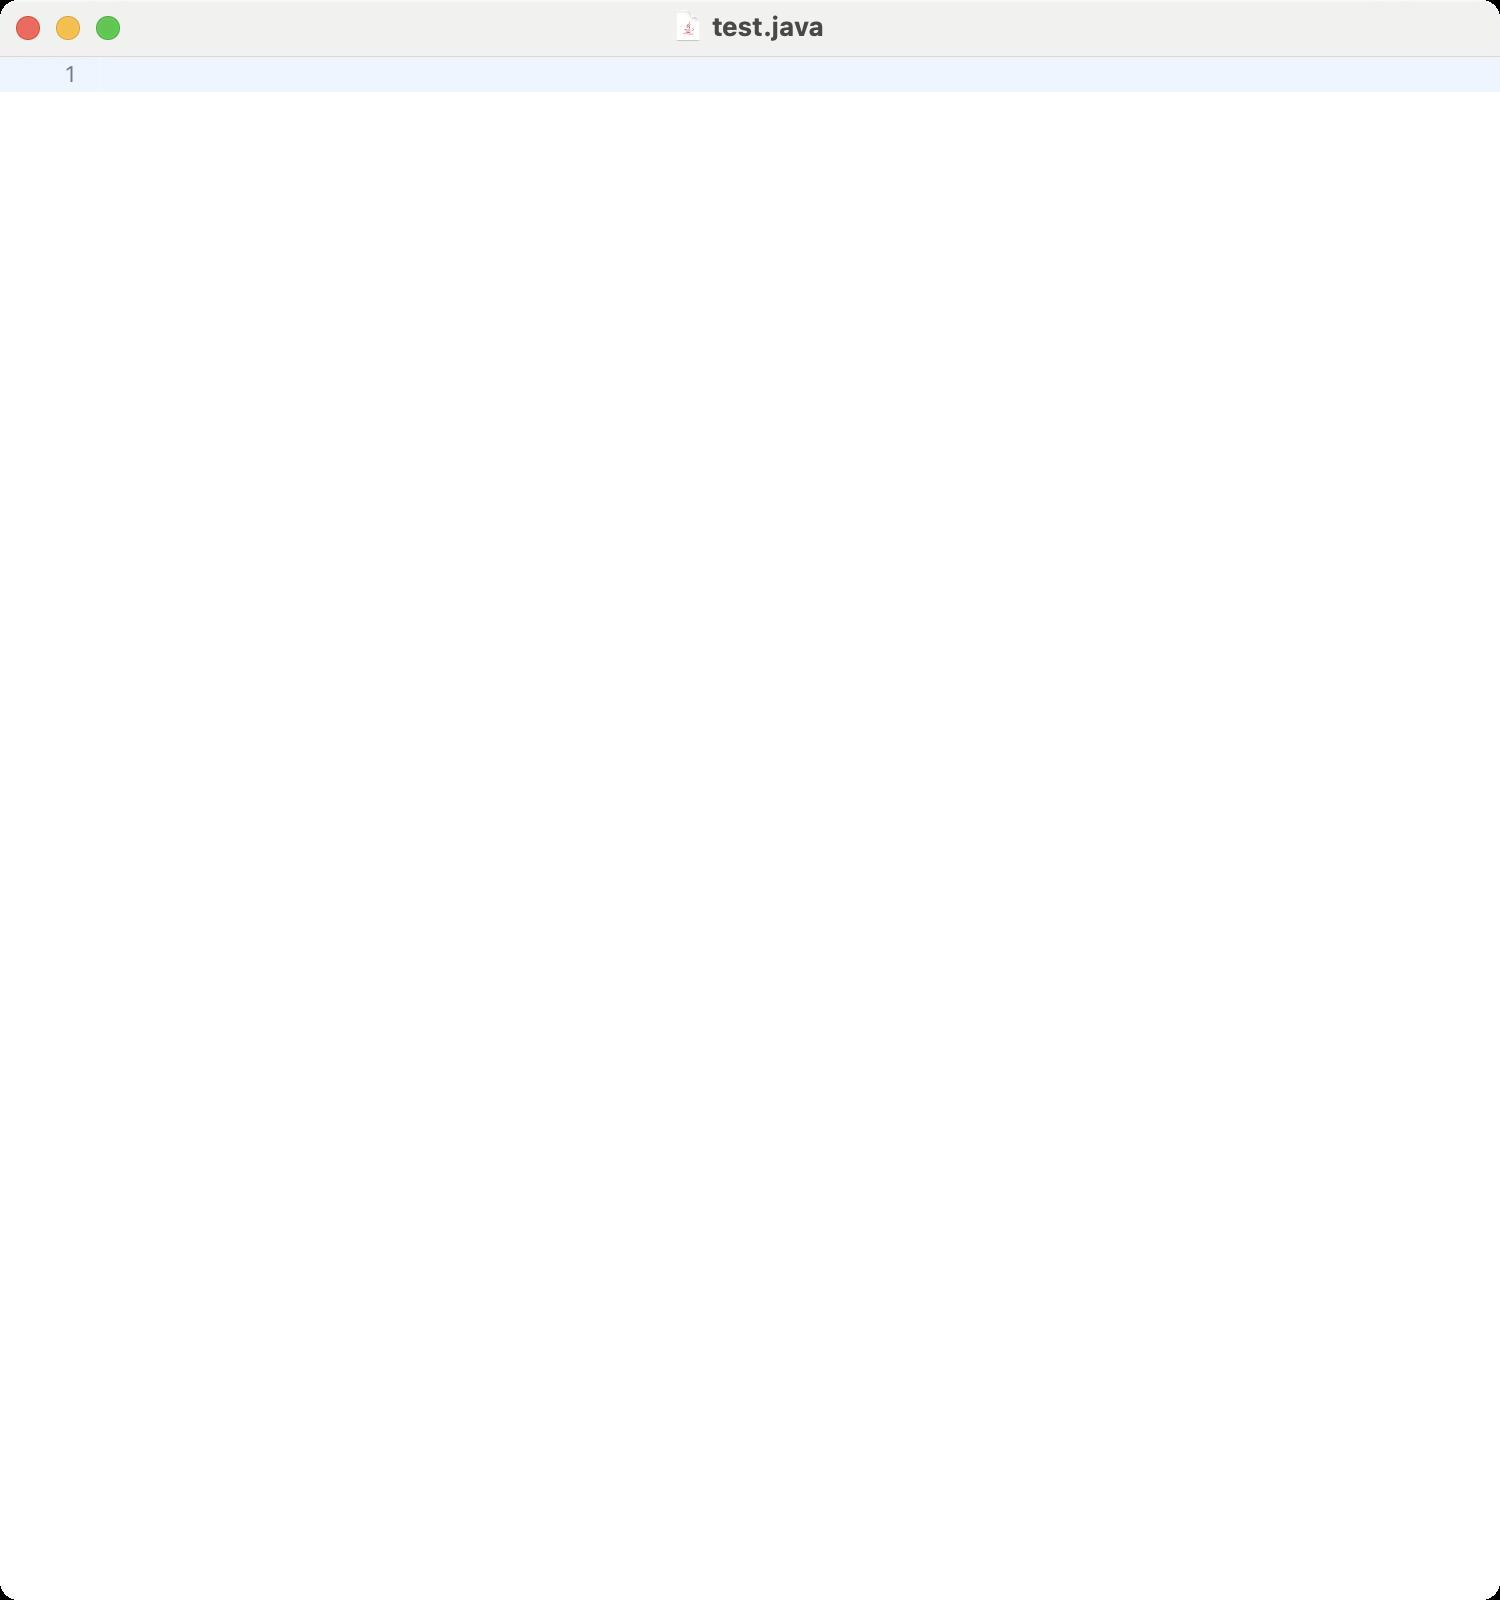
Accessibility tree:
{"name": "test.java", "role": "AXWindow", "description": null, "role_description": "standard window", "value": null, "position": "475.00;117.00", "size": "750;800", "children": [{"name": null, "role": "AXGroup", "description": null, "role_description": "group", "value": null, "position": "0.00;0.00", "size": "750;800", "children": [{"name": null, "role": "AXScrollArea", "description": null, "role_description": "scroll area", "value": null, "position": "0.00;29.00", "size": "750;771", "children": [{"name": null, "role": "AXTextArea", "description": "Text Editor", "role_description": "text entry area", "value": "", "position": "0.00;29.00", "size": "750;771", "children": []}, {"name": null, "role": "AXScrollBar", "description": null, "role_description": "scroll bar", "value": 0.0, "position": "734.00;29.00", "size": "16;771", "children": []}]}]}, {"name": null, "role": "AXButton", "description": null, "role_description": "close button", "value": null, "position": "7.00;6.00", "size": "14;16", "children": []}, {"name": null, "role": "AXButton", "description": null, "role_description": "full screen button", "value": null, "position": "47.00;6.00", "size": "14;16", "children": [{"name": null, "role": "AXGroup", "description": null, "role_description": "group", "value": null, "position": "47.00;6.00", "size": "14;16", "children": []}]}, {"name": null, "role": "AXButton", "description": null, "role_description": "minimize button", "value": null, "position": "27.00;6.00", "size": "14;16", "children": []}, {"name": "test.java", "role": "AXImage", "description": null, "role_description": "image", "value": null, "position": "336.00;5.00", "size": "16;16", "children": []}, {"name": "", "role": "AXMenuButton", "description": "document actions", "role_description": "menu button", "value": null, "position": "414.00;5.00", "size": "10;16", "children": []}, {"name": null, "role": "AXStaticText", "description": null, "role_description": "text", "value": "test.java", "position": "354.00;5.00", "size": "60;16", "children": []}]}